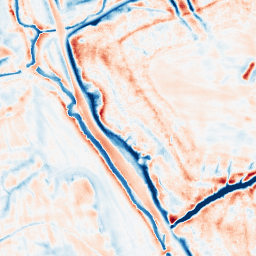
Category: edge_preserving
Decomposition family: bilateral
Decomposition parameters: d: 21
sigma_color: 50
sigma_space: 150
Upsampling method: sinc_hamming
Upsampling parameters: scale: 2
kernel_size: 16
Upsampling scale: 2